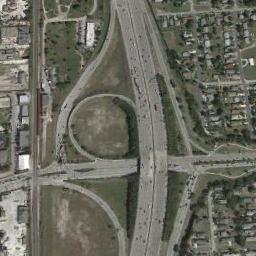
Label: overpass